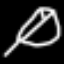
Label: leaf